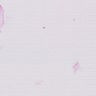
Metastatic tissue present: no